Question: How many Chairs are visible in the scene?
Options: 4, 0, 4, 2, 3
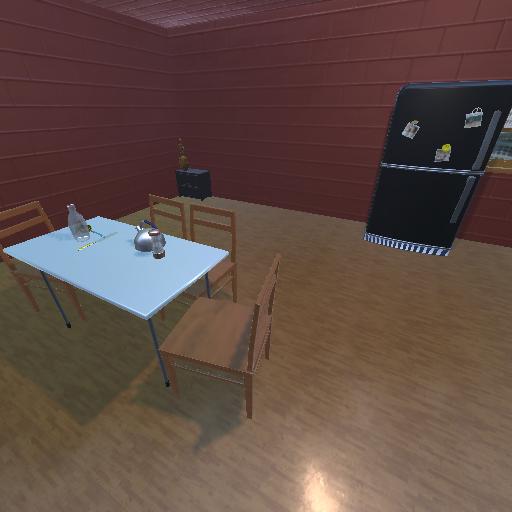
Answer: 4